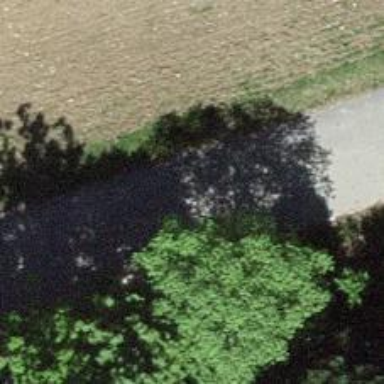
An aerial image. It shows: Asphalt track with grade1 surface.